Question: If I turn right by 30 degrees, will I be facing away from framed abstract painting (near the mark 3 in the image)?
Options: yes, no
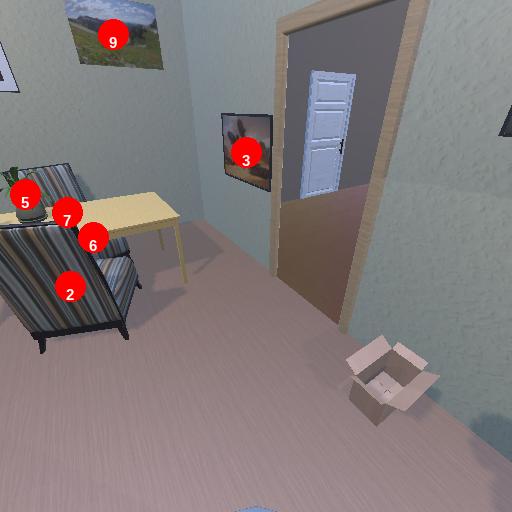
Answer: yes